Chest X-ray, PA view. Patient: 53 years old, sex F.
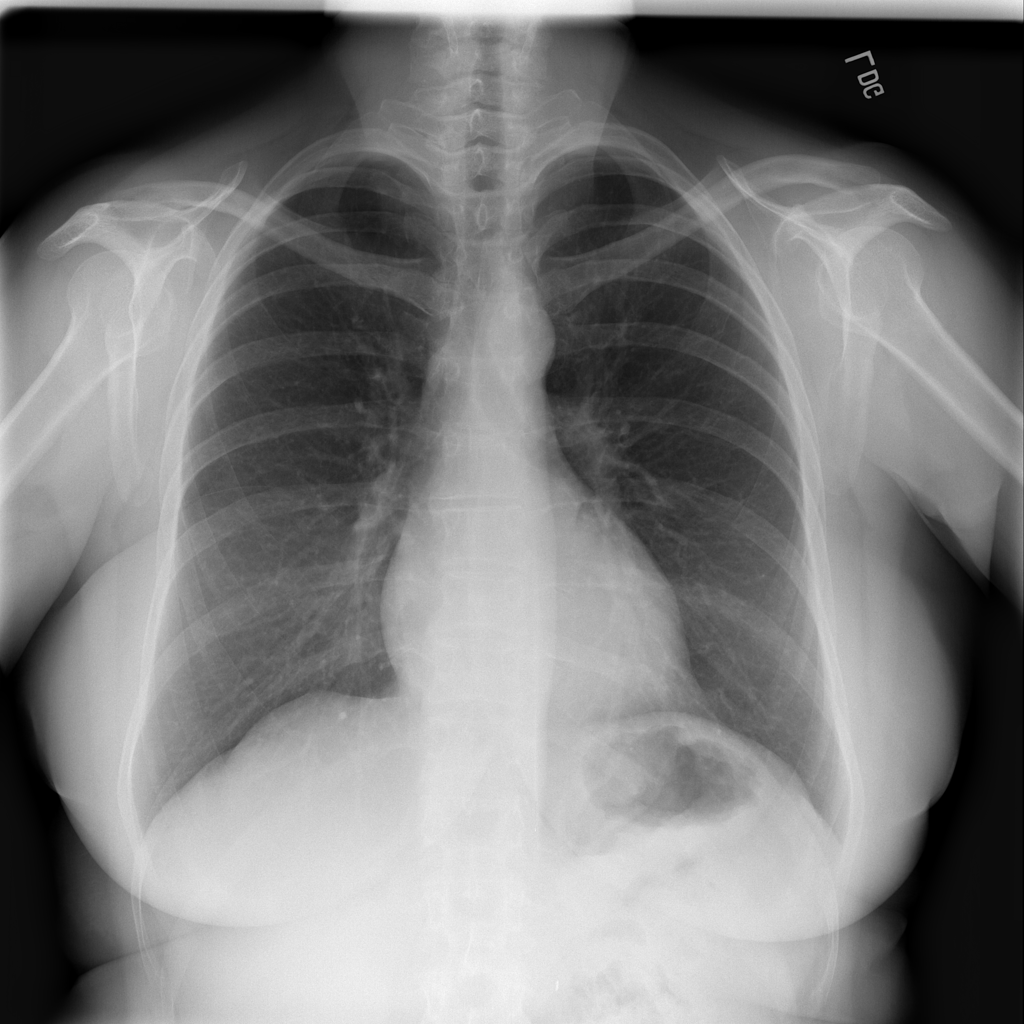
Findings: No Finding